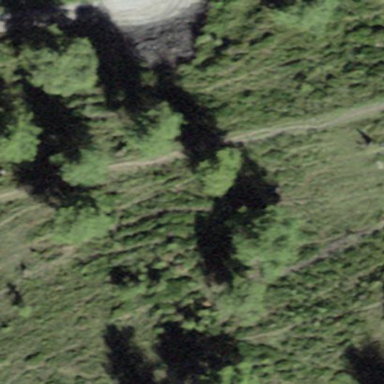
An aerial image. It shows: Forest area.